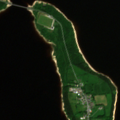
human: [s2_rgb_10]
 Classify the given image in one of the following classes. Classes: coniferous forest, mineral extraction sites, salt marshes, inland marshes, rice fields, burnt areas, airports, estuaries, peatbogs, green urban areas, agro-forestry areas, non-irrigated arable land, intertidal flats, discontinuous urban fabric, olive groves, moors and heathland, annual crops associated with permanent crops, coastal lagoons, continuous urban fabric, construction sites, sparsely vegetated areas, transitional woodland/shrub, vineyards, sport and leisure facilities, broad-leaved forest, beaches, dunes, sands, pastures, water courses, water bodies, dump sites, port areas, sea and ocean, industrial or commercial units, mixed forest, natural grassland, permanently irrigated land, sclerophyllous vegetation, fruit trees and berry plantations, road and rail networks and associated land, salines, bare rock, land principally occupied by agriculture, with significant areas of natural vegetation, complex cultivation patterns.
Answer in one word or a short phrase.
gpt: pastures, broad-leaved forest, water bodies